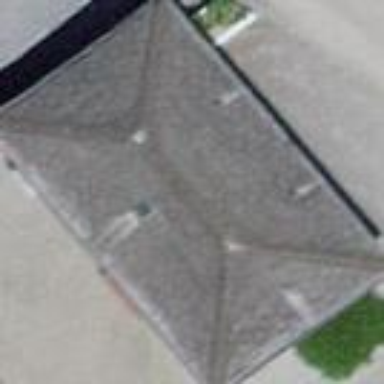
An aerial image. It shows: Building with hipped roof that is oriented along its length.